Question: I am using a uipopover controller with navigation bar.Actually i want to have navigation bar inside the popover controller. i tried changing the background color of the navigation controller but it didnt look as i expected.The navigation bar buttons seems to be attached with the popover corners.Please find the screenshot attached.Below is my code which i used to create the popover.
WLViewBookmarkViewController * viewBookmarkViewController = [[WLViewBookmarkViewController alloc] initWithStyle:UITableViewStyleGrouped];
viewBookmarkViewController.delegate = self;
UINavigationController *viewBookmarkNavController = [[UINavigationController alloc] initWithRootViewController:viewBookmarkViewController];
viewBookmarkNavController.navigationBar.backgroundColor = [UIColor colorWithRed:9/255.0 green:135/255.0 blue:46/255.0 alpha:1.0];
self.bookmarkPopoverController = [[UIPopoverController alloc] initWithContentViewController:viewBookmarkNavController];
[self.bookmarkPopoverController presentPopoverFromBarButtonItem:bookmarkButtonItem permittedArrowDirections:UIPopoverArrowDirectionDown|UIPopoverArrowDirectionUp
animated:YES];
'''
Please suggest if there are any other way to achieve this.
'''

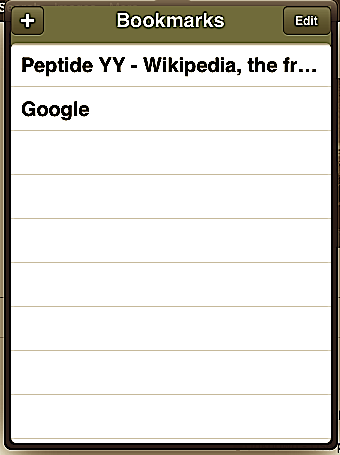
Answer: I created a Xib in where i had a view for the controller which i had to add inside the popover.i added a table view and a navigation bar into the view.